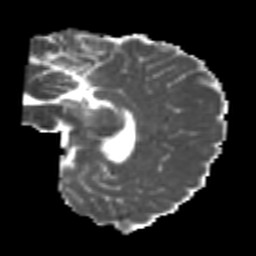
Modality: MD
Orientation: sagittal
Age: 21
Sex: male
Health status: healthy
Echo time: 0.074 s